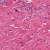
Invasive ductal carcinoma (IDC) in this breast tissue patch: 0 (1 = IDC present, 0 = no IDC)